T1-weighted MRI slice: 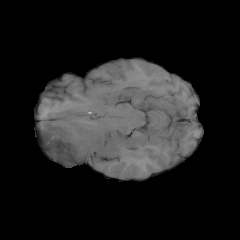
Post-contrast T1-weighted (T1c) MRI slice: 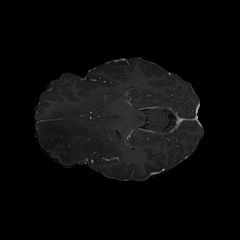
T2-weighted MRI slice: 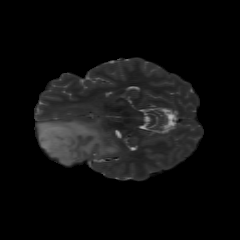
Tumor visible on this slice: yes